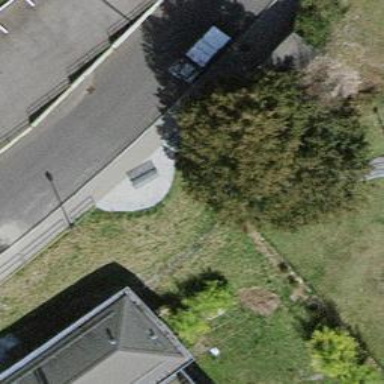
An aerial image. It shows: Bench.